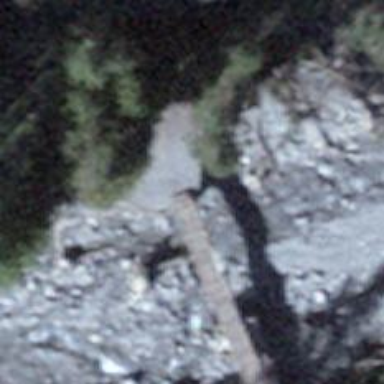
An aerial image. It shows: Path leading to bridge.